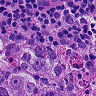
Metastatic tissue present: yes